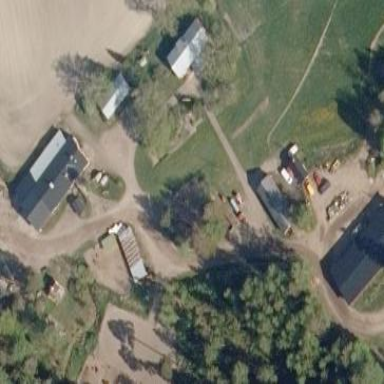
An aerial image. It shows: Farmyard area.